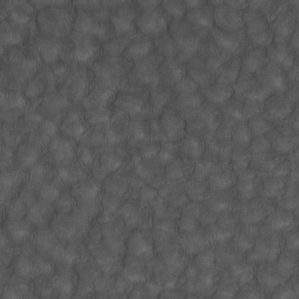
Label: non_frost